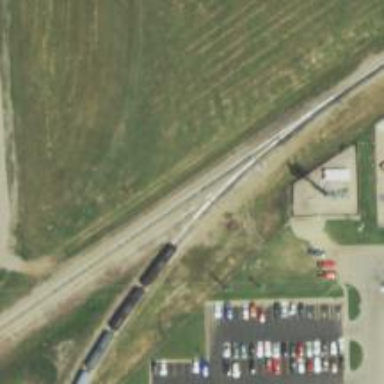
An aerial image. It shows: Railway siding with rails.